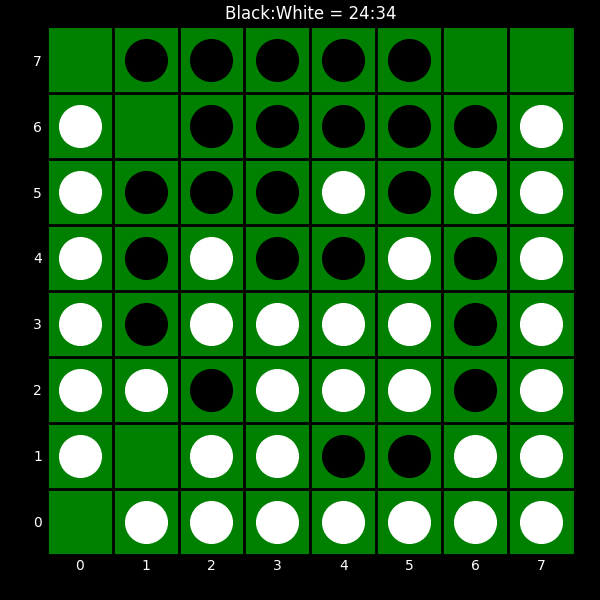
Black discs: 24
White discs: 34